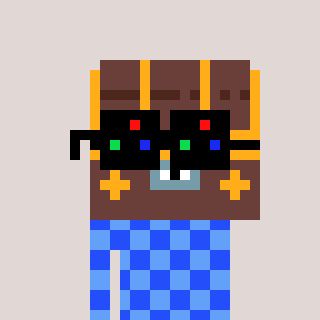
a pixel art character with square black sunglasses, a treasure chest-shaped head and a blue-colored body on a warm background